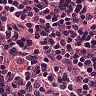
Metastatic tissue present: no